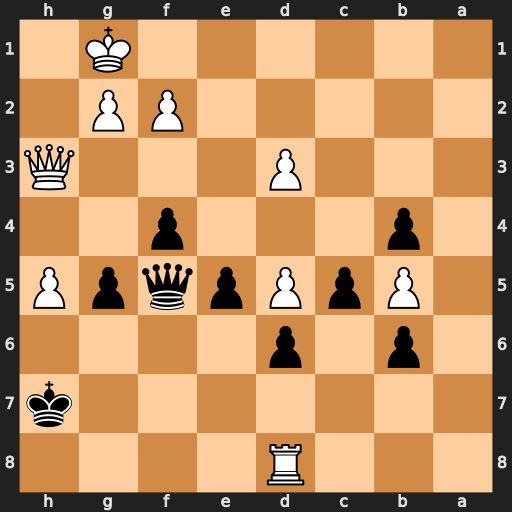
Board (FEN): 3R4/7k/1p1p4/1PpPpqpP/1p3p2/3P3Q/5PP1/6K1
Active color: b
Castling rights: -
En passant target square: -
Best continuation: Qxh3 gxh3 b3